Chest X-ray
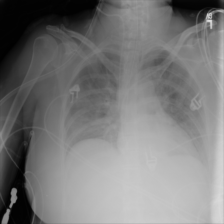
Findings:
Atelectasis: negative
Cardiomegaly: negative
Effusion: positive
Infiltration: negative
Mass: negative
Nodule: negative
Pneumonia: negative
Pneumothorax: negative
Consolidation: negative
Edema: negative
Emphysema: negative
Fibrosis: negative
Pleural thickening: negative
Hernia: negative